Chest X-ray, AP view. Patient: 70 years old, sex M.
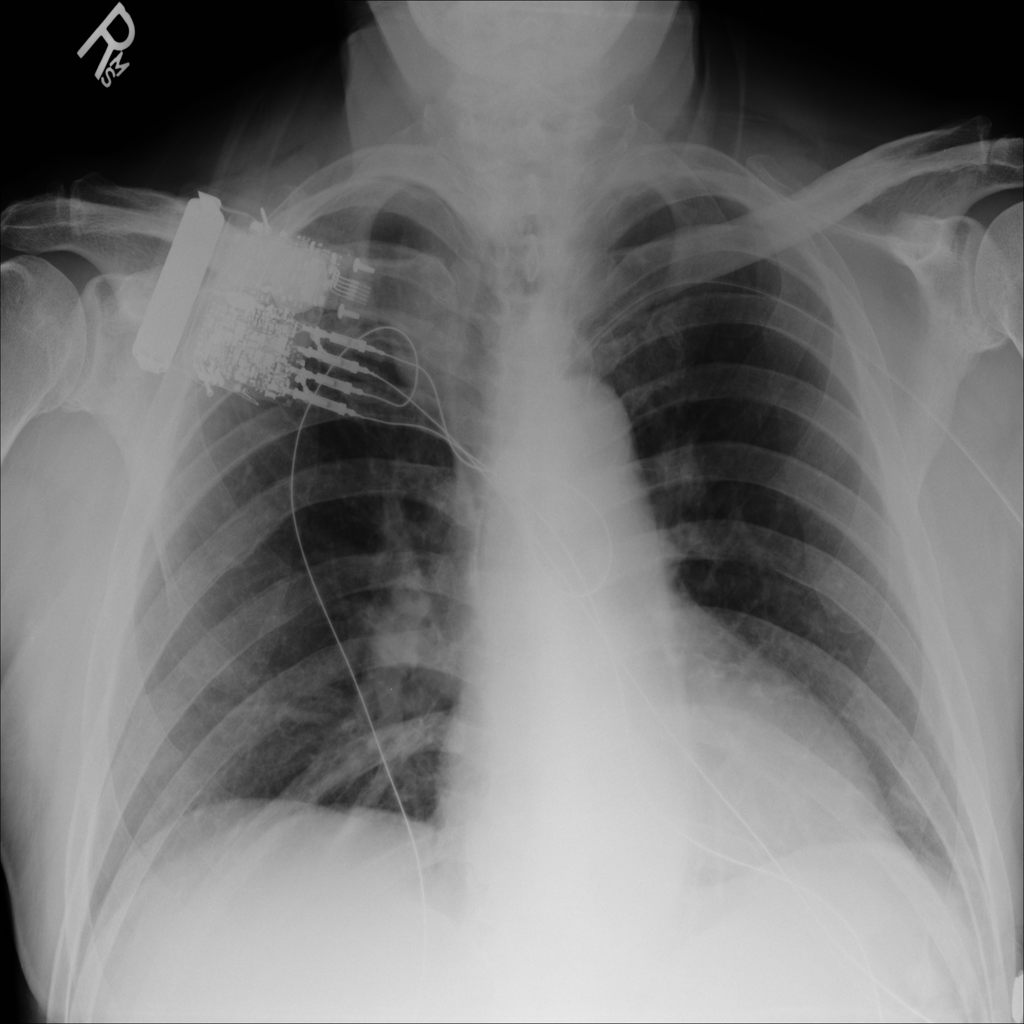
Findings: No Finding